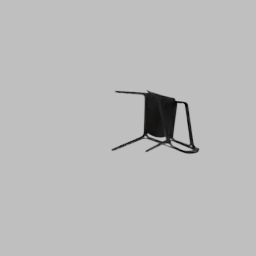
Label: furniture